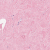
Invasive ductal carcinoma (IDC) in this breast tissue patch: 0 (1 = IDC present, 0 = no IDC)